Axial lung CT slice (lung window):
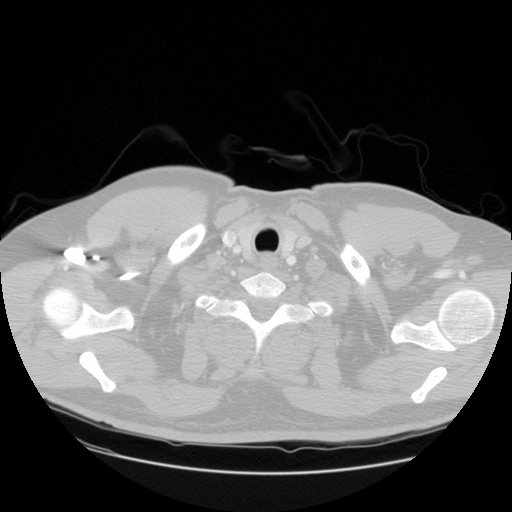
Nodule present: no